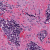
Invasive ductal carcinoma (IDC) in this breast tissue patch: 0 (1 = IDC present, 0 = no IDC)